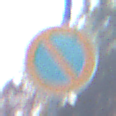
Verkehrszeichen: EingeschraenktesHalteverbot
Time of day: MorningAfternoon
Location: Outdoor (Suburban)
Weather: PartlyCloudy
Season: NotSpecified
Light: Natural